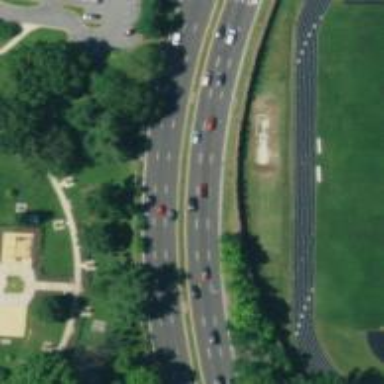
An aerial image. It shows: Primary highway with expressway characteristics.